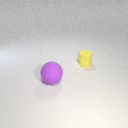
small yellow rubber cylinder behind large purple rubber sphere